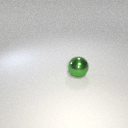
large green metal sphere